Question: When I press F12 in Chrome on my own web site, I see these scripts in the network tab. I don't include them, they are not in the HTML source, and I don't know where they come from.

The URLs are
'''
http://j.ophan.co.uk/ophan.r2.js.map
https://d1e1g6hlwfi0h5.cloudfront.net/wp-includes/js/jquery/jquery-2.0.3.min.map
'''
I can't find anything in Google about 'ophan'.
I do use Google Analytics and New Relic. I also use AdBlock Plus, Awesome Screenshot Capture, and Google Voice extensions.
When I reload the page, they are gone. They only show up when I open F12, and only for my site, 'https://tyger.ac/users/48'. I disabled all my extensions, and it still happens. It does NOT happen in a private browser session.
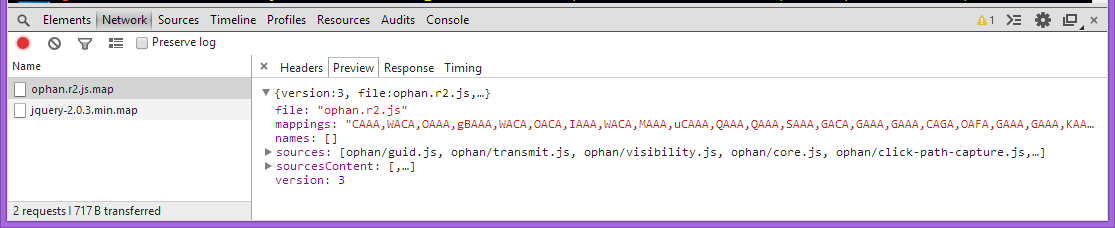
Answer: They are <URL> {}' so that debugging minified code is easier.